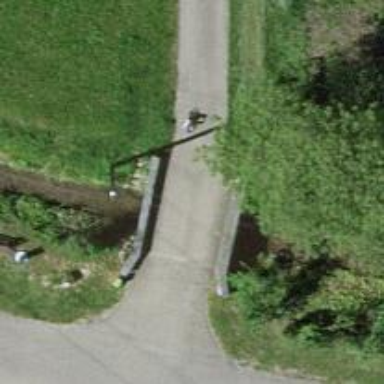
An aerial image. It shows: Track road going over bridge with grade1 tracktype.